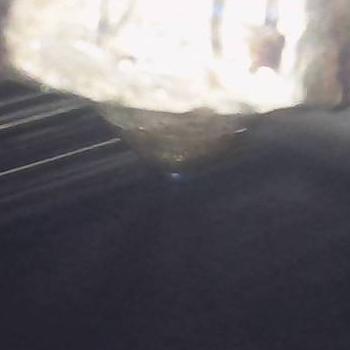
Flow rate: 168%